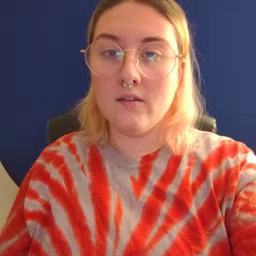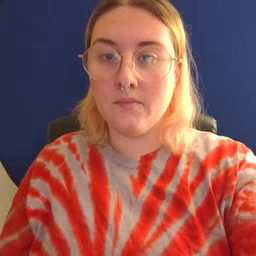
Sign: red